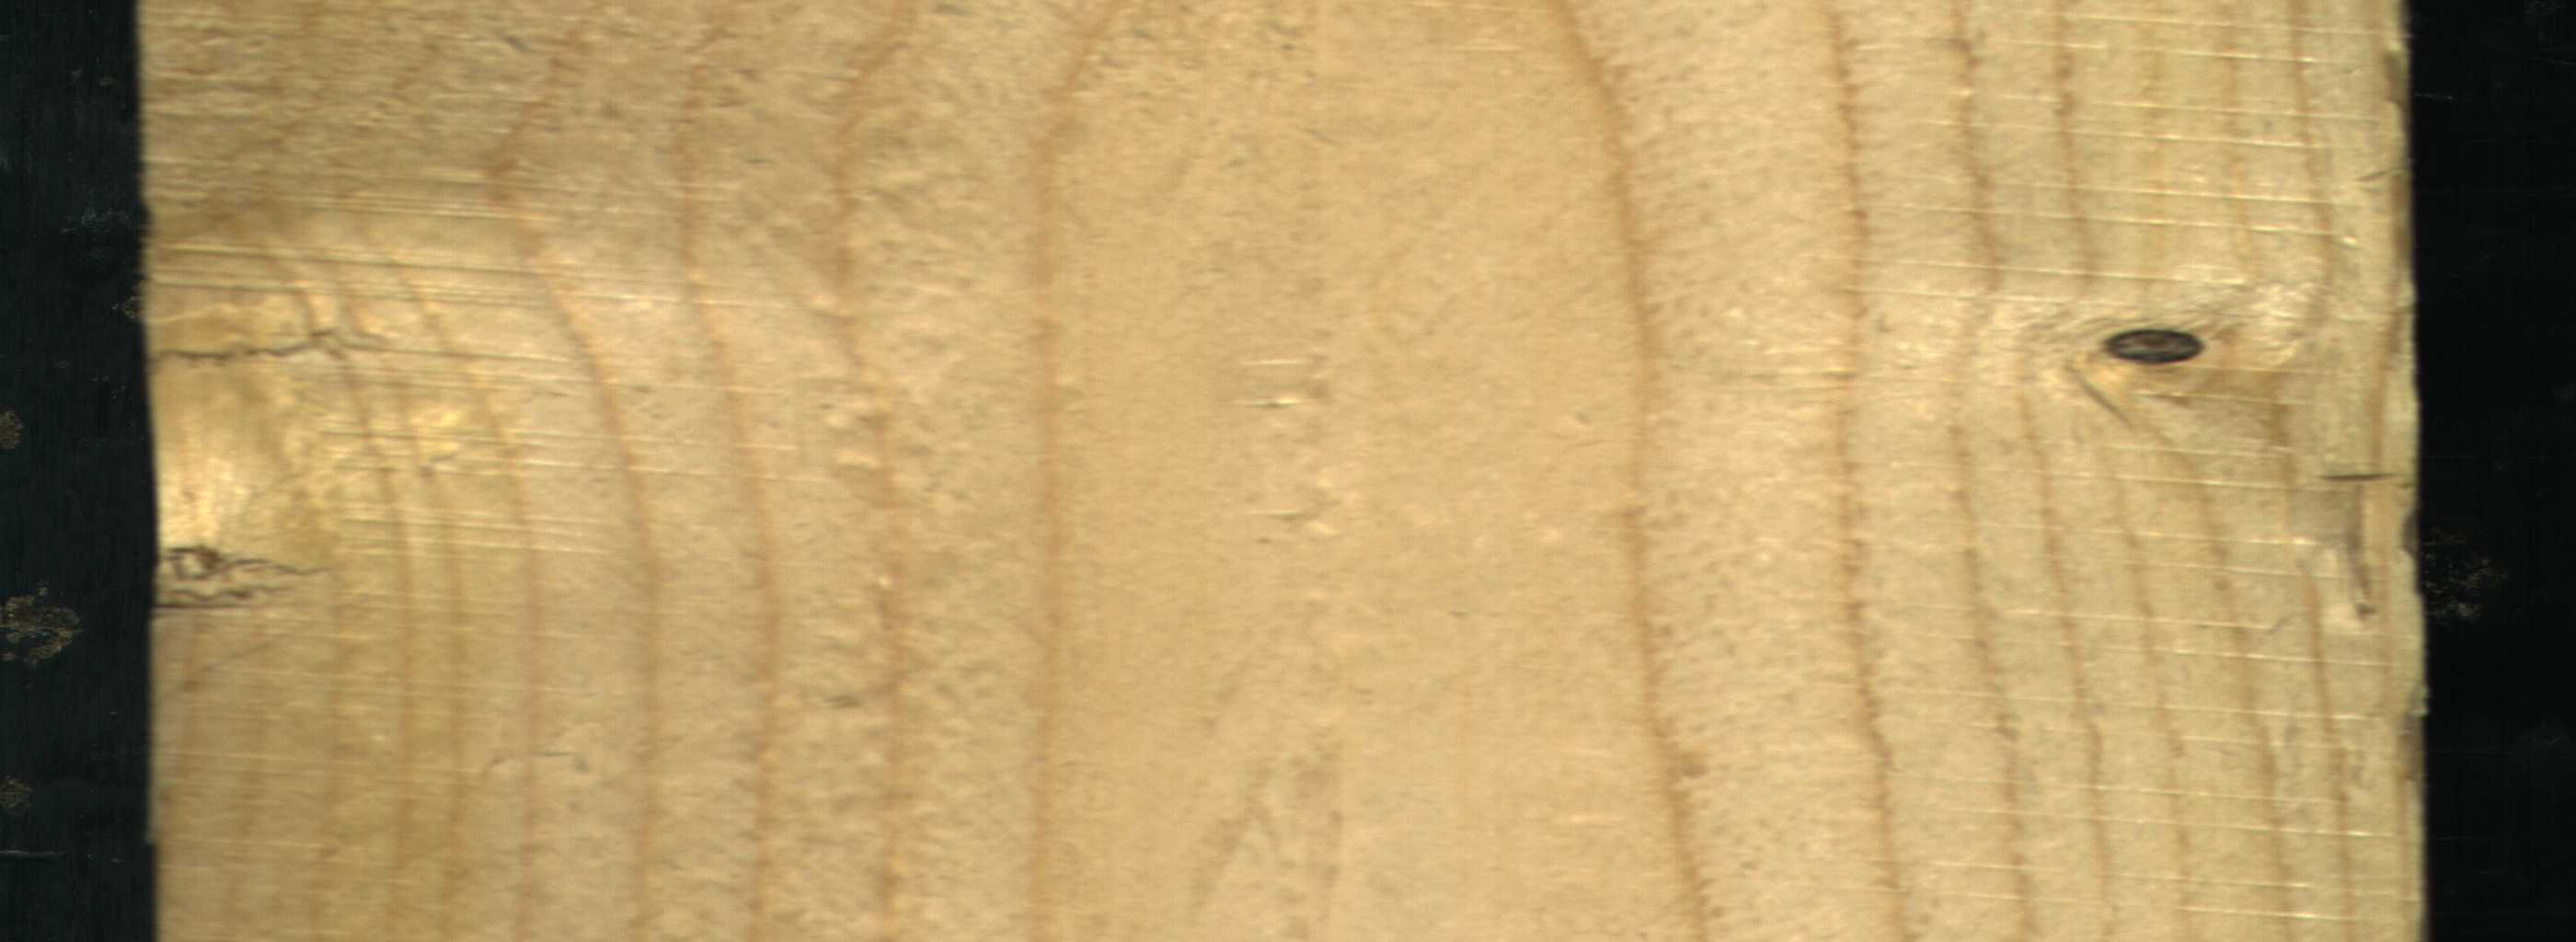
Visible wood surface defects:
Dead_Knot